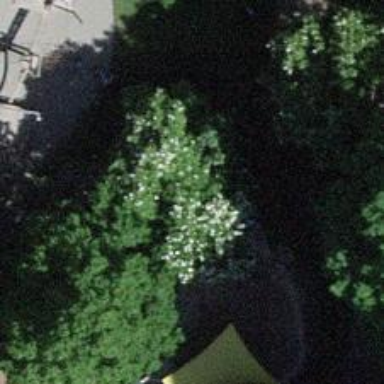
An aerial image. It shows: Deciduous broadleaved tree in park.